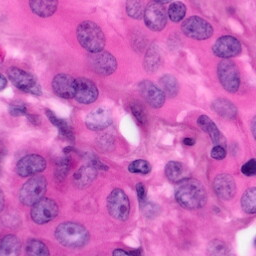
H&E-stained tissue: Pancreatic